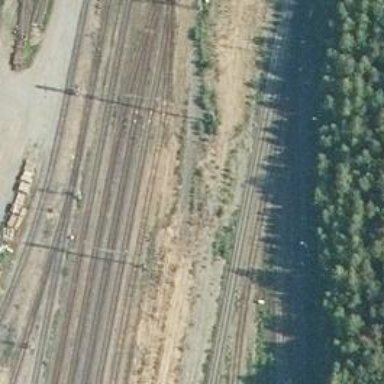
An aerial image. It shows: Rail yard with electrified contact lines for the trains.